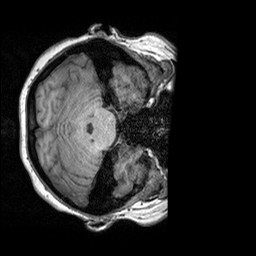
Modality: T1w
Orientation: axial
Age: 31
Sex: female
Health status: healthy
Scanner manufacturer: siemens
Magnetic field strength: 3 T
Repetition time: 2.3 s
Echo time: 0.00303 s